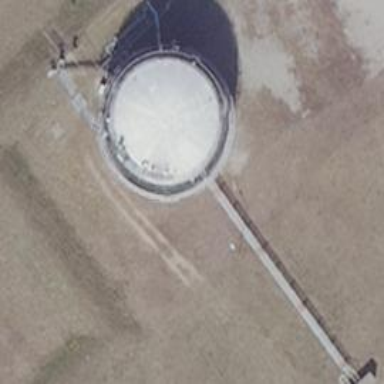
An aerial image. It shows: Storage tank building.